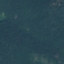
Label: Forest